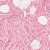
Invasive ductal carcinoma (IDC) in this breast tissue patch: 0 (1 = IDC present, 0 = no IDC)